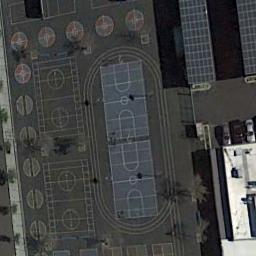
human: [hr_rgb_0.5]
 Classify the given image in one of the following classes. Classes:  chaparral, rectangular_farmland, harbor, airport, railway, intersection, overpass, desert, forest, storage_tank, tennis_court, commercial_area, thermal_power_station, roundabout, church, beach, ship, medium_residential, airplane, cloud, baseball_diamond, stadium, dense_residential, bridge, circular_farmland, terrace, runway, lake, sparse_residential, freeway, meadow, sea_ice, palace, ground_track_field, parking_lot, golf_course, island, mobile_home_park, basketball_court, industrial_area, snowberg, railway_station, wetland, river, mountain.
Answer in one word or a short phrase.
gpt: basketball_court